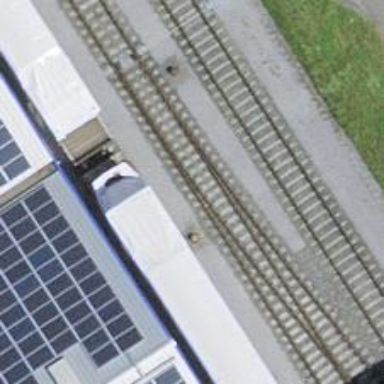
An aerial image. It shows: Railway switch.